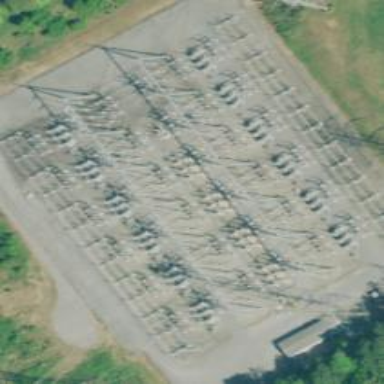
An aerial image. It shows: Switch used for power control.